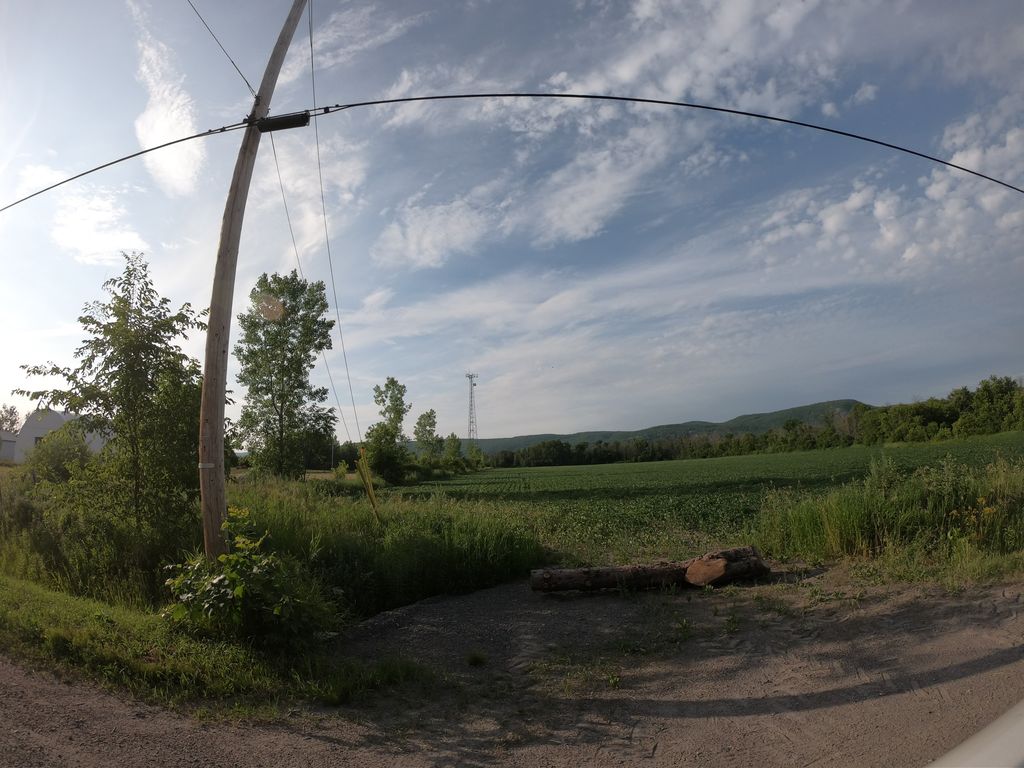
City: ottawa-gatineau